Question:
Hello all,
I need to create a query for house search, that would match in database user entered data: date when they want to move in and leave, number of people they have in group and price per night.
dates: from 2011-01-15 to 2011-03-01 (see on picture period A1C1), for 3 people, and he is willing to spend from $90 to $125 dollars per night.
- - - - - - -
If you merge dates and calculate average price per night for the given period, search script should match array of data provided above.
My question is this: .
I was thinking about using SQL DATEDIFF function and then multiply by price ... etc but it looks to me pretty complex.
I will appreciate any advice.
Thank you
## UPDATE
Here is my database schema:
Table "apt_search_periods" which stores all merged dates (continuous dates from availability table)
'''
+-----------+------------+------------+-----------+--------------+--------+
| period_id | start_date | end_date | rental_id | nb_of_people | merged |
+-----------+------------+------------+-----------+--------------+--------+
| 21 | 2011-03-31 | 2012-03-31 | 548 | 4 | y |
+-----------+------------+------------+-----------+--------------+--------+
'''
Table "apt_search_periods_avail" linking merged dates with availability table
'''
+----+-----------+-----------------+
| id | period_id | availability_id |
+----+-----------+-----------------+
| 21 | 21 | 20953 |
| 22 | 21 | 20952 |
| 23 | 21 | 4033 |
+----+-----------+-----------------+
'''
Table "availability" with expanded dates and prices
'''
+-------+-----------+------------+------------+--------------+--------------+
| id | rental_id | start_date | end_date | nb_of_people | rent_per_day |
+-------+-----------+------------+------------+--------------+--------------+
| 20952 | 548 | 2011-03-31 | 2011-07-01 | 4 | 575 |
| 4033 | 548 | 2011-07-01 | 2011-09-01 | 4 | 680 |
| 20953 | 548 | 2011-09-01 | 2012-03-31 | 4 | 575 |
+-------+-----------+------------+------------+--------------+--------------+
'''
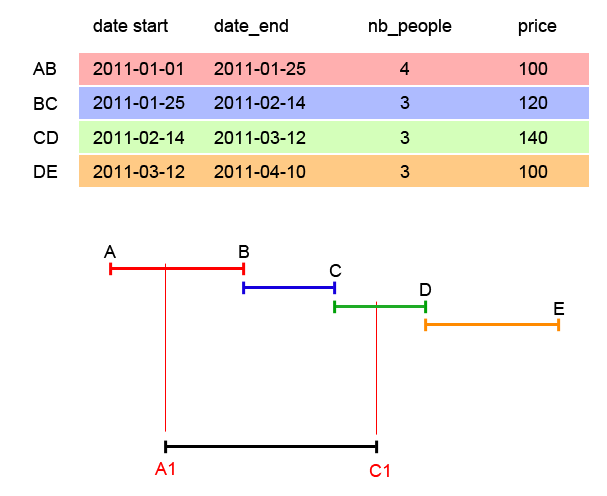
Answer: Following should get you started.
'''
;WITH q AS (
/* Kick of with the record where startdate < input < enddate */
SELECT date_start
, date_end
FROM @HouseSearch
WHERE date_start <= @date_start
AND date_end >= @date_start
AND nb_people >= @nb_people -- Only when number of people is adequate
UNION ALL
SELECT q.date_start
, hs.date_end
FROM q
INNER JOIN @HouseSearch hs ON hs.date_start = q.date_end
WHERE nb_people >= @nb_people -- Only when number of people is adequate
)
SELECT *
FROM (
-- Only return result if sequence exists between date range
SELECT date_start = MIN(date_start)
, date_end = MAX(date_end)
FROM q
WHERE date_end >= @date_end
) datetimerange
-- Calculate the average price
CROSS APPLY (
SELECT [AveragePrice] = SUM(price / DATEDIFF(dd, @date_start, @date_end))
FROM (
-- Price for all records where date_end <= @date_end
SELECT [price] =
CASE WHEN @date_start < date_start
THEN DATEDIFF(dd, date_start, date_end) * price
ELSE DATEDIFF(dd, @date_start, date_end) * price
END
FROM @HouseSearch
WHERE @date_end > date_end
UNION ALL
-- Price of remaining records where date_end >= @date_end
SELECT DATEDIFF(dd, date_start, @date_end) * price
FROM @HouseSearch
WHERE @date_end between date_start AND date_end
) prices
) price
WHERE date_start IS NOT NULL
'''
'''
DECLARE @HouseSearch TABLE (
date_start DATE
, date_end DATE
, nb_people INTEGER
, price FLOAT
)
INSERT INTO @HouseSearch VALUES
('2011-01-01', '2011-01-25', 4, 100)
, ('2011-01-25', '2011-02-14', 3, 120)
, ('2011-02-14', '2011-03-12', 3, 140)
, ('2011-03-12', '2011-04-10', 3, 100)
DECLARE @date_start DATE = '2011-01-15'
DECLARE @date_end DATE = '2011-03-01'
DECLARE @nb_people INTEGER = 3
DECLARE @price_low FLOAT = 90
DECLARE @price_high FLOAT = 15
'''